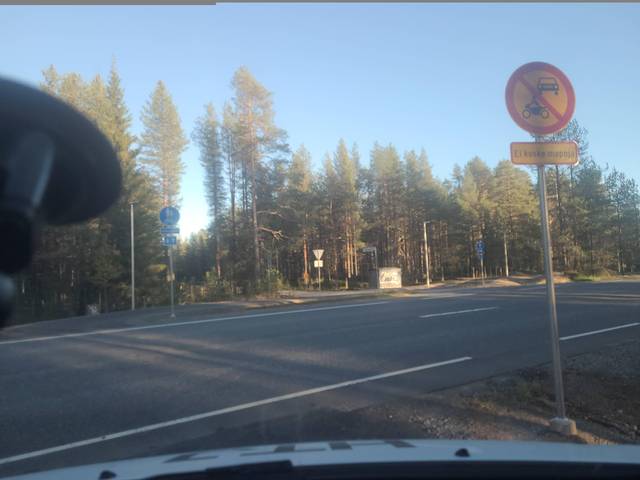
Region: Finland
Coordinates: 66.006, 29.152